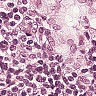
Metastatic tissue present: yes